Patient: sex F, age 31
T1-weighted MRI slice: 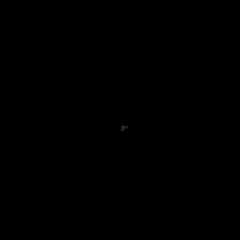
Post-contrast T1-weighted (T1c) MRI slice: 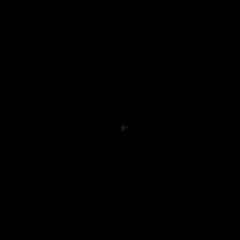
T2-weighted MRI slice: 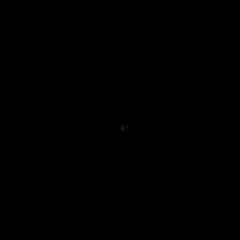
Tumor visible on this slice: no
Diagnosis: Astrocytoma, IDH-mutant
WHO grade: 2